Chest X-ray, PA view. Patient: 47 years old, sex F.
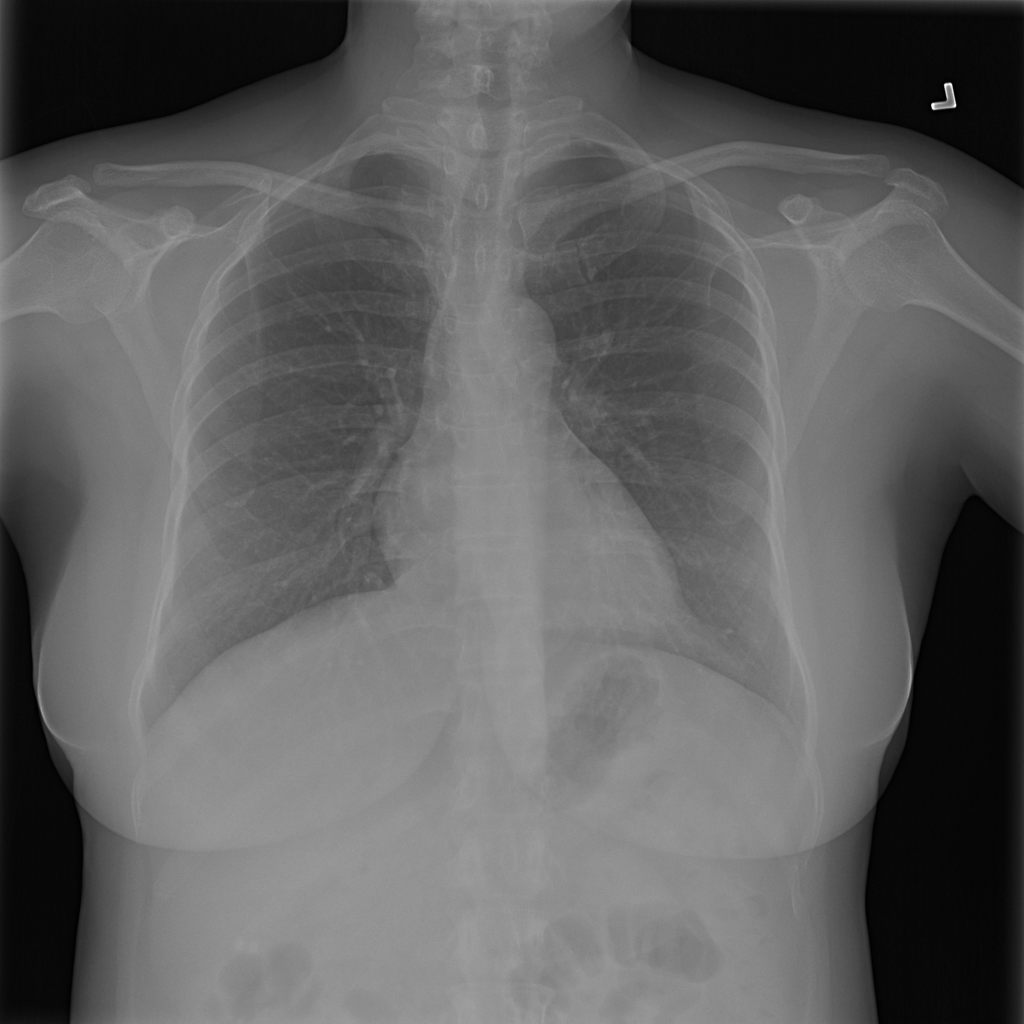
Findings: No Finding